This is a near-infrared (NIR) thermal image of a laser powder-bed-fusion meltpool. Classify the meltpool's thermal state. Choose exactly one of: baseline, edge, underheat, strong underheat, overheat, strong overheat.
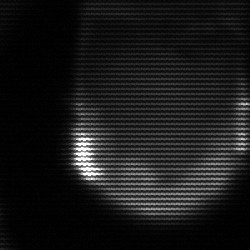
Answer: edge